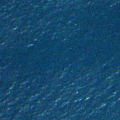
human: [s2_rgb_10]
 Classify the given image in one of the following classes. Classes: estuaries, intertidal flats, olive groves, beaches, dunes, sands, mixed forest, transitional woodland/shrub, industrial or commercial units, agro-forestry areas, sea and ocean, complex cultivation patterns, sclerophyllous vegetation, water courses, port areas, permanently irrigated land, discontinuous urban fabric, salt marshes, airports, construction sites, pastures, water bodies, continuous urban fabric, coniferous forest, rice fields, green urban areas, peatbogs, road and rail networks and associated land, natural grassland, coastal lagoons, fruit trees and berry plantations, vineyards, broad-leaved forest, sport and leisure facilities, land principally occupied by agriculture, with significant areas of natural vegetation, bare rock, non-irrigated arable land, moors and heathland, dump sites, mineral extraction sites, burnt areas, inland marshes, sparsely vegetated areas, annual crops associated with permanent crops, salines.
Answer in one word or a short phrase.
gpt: sea and ocean